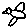
Label: bird